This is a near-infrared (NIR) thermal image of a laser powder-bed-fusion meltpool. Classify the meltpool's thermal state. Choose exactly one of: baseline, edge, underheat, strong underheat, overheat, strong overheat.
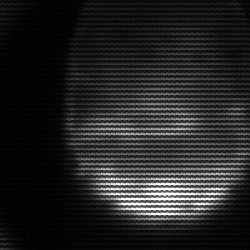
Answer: edge